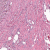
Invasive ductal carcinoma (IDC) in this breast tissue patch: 0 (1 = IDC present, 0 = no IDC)